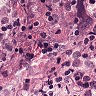
Metastatic tissue present: yes